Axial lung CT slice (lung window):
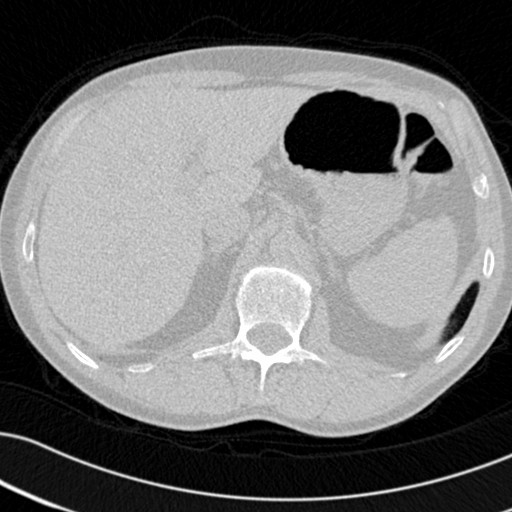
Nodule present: no